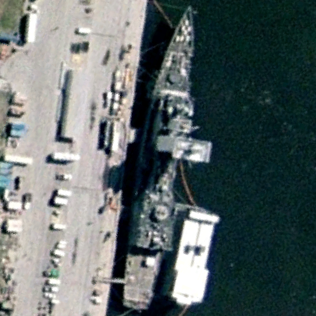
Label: cruiser